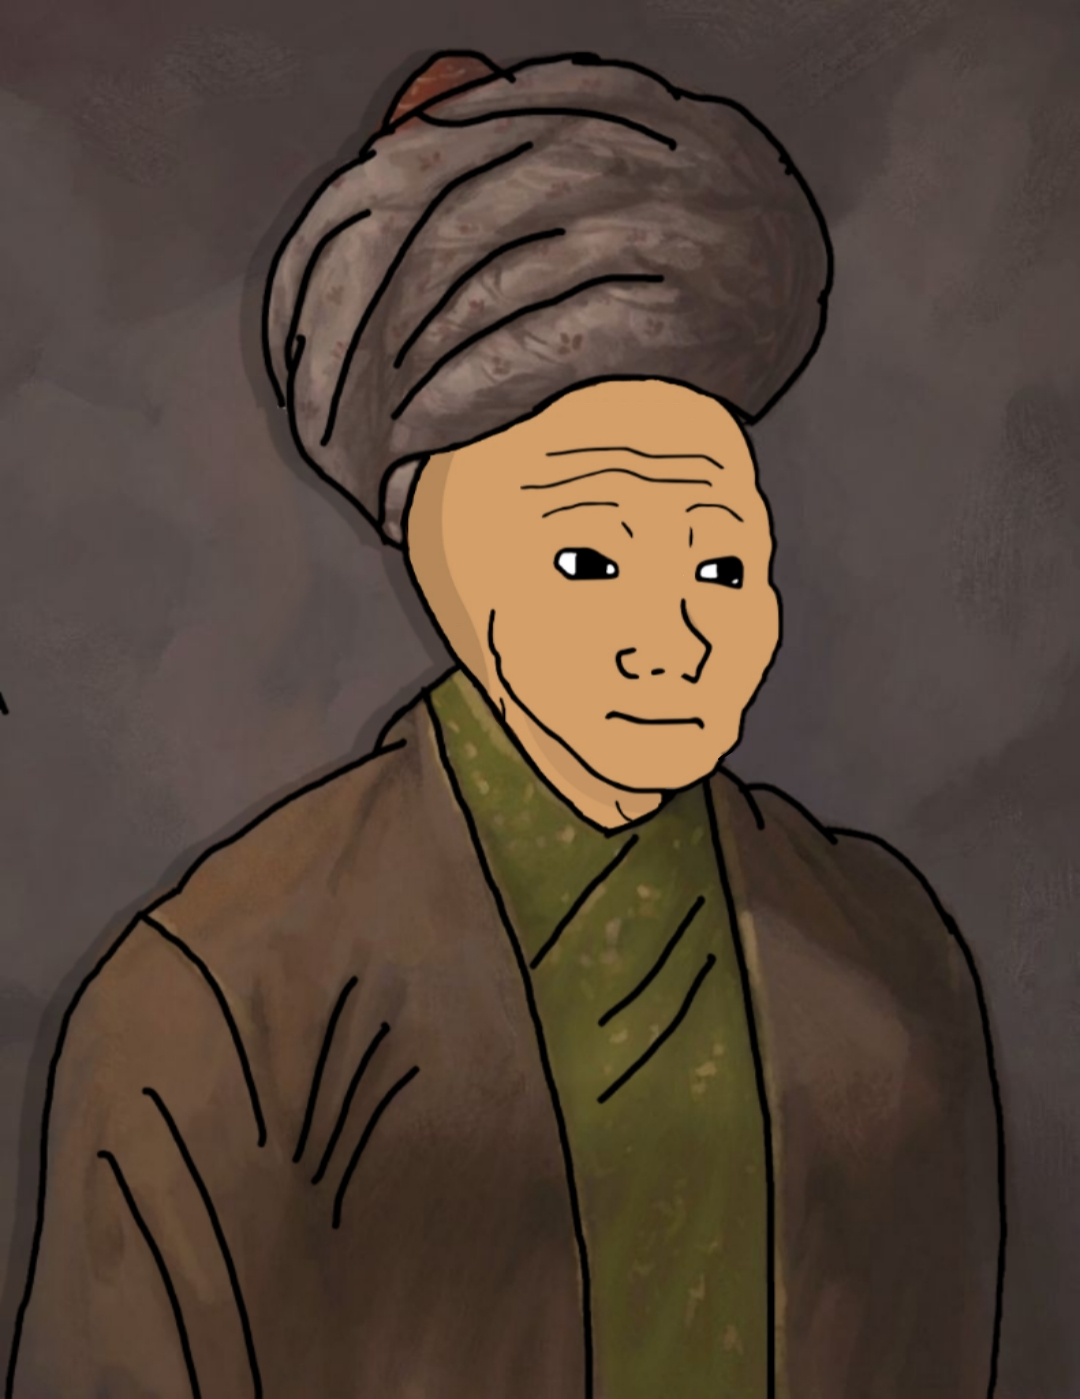
Label: 5_Wojak_with_Background